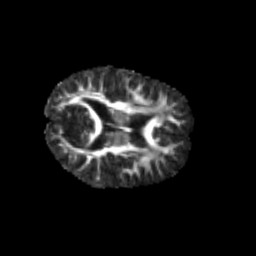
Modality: FA
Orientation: axial
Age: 6
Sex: female
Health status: healthy